Question:
The right endings of each line should align perfectly like the left ends, instead of the case above. Help!
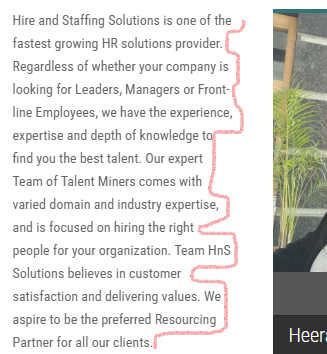
Answer: You can simply use 'text-align: justify':
'''
div {
width: 300px;
text-align: justify;
}
'''
'''
<div>Lorem ipsum dolor sit amet, consetetur sadipscing elitr, sed diam nonumy eirmod tempor invidunt ut labore et dolore magna aliquyam erat, sed diam voluptua. At vero eos et accusam et justo duo dolores et ea rebum. Stet clita kasd gubergren, no sea takimata
sanctus est Lorem ipsum dolor sit amet. Lorem ipsum dolor sit amet, consetetur sadipscing elitr, sed diam nonumy eirmod tempor invidunt ut labore et dolore magna aliquyam erat, sed diam voluptua. At vero eos et accusam et justo duo dolores et ea rebum.
Stet clita kasd gubergren, no sea takimata sanctus est Lorem ipsum dolor sit amet.</div>
'''
See <URL> for more information.